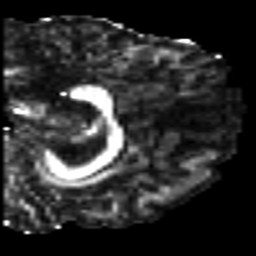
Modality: FA
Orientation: sagittal
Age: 19
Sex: female
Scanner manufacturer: siemens
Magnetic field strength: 3 T
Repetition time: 7 s
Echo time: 0.0926 s